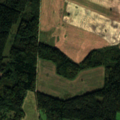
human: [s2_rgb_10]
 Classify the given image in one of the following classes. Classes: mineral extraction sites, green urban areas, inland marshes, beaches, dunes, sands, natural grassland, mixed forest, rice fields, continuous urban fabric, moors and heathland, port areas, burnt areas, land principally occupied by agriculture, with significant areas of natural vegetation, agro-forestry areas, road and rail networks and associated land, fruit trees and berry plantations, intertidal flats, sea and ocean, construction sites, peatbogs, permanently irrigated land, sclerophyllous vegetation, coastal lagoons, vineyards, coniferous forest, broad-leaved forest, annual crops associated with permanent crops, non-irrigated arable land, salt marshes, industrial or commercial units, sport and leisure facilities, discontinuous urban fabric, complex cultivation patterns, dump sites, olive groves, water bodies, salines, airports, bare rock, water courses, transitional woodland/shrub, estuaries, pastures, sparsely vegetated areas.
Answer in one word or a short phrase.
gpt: non-irrigated arable land, pastures, land principally occupied by agriculture, with significant areas of natural vegetation, coniferous forest